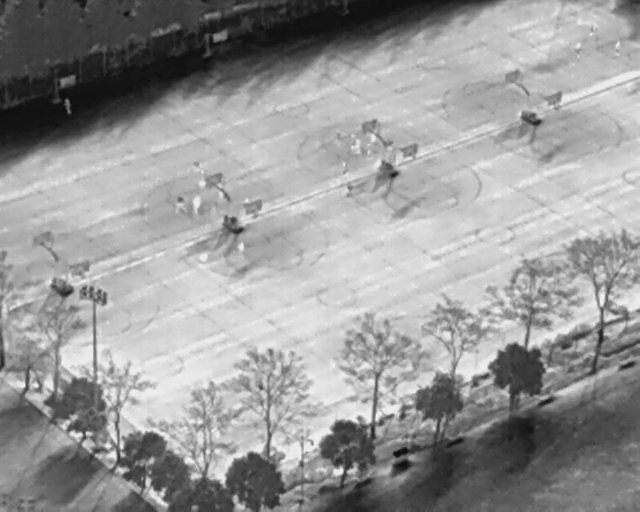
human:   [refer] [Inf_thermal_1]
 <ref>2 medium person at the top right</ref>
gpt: <box>[[95, 8, 97, 10, 4], [88, 8, 91, 10, 2]]</box>

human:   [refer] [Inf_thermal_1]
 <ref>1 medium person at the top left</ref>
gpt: <box>[[9, 19, 12, 21, 168]]</box>

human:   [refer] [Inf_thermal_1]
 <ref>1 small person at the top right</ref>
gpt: <box>[[91, 4, 93, 6, 2]]</box>

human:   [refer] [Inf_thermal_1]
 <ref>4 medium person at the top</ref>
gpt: <box>[[51, 26, 54, 28, 2], [53, 26, 56, 28, 2], [54, 27, 56, 29, 2], [57, 25, 59, 27, 2]]</box>

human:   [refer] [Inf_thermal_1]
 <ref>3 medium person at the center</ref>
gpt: <box>[[28, 38, 32, 41, 9], [30, 33, 33, 35, 2], [33, 35, 35, 37, 2]]</box>